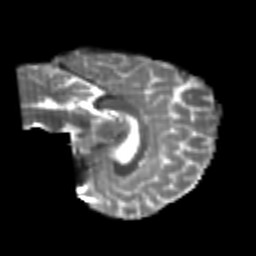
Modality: T2w
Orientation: sagittal
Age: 22
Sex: female
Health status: healthy
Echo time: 0.074 s